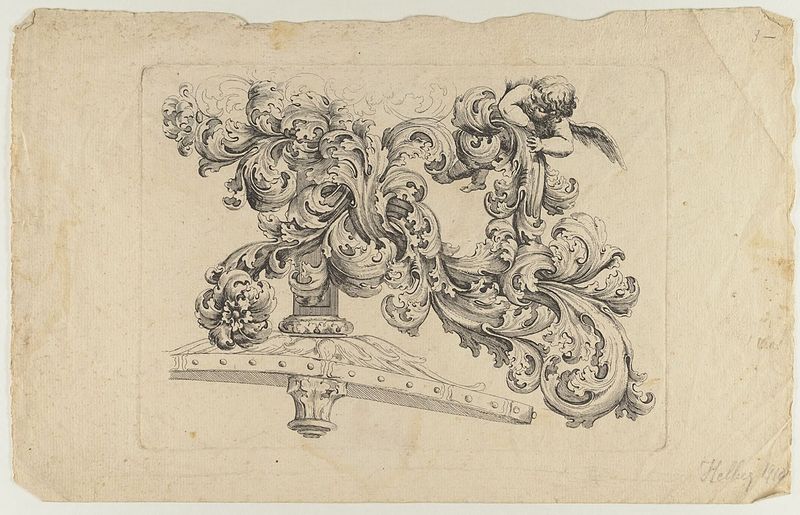
Titel: Nachstich nach 'Raccoltà Di Varij Cappricij'
Künstler: Matthias Echter
Standort: Hamburg
Institution: Museum für Kunst und Gewerbe Hamburg
Schlagwörter: weiß, schwarz, zeichnung, papier, grafik, graphik, fotografie, photographie, komposit, druckgraphik, druckgrafik, radierung, laubwerk, blattwerk, korinthisch, akanthus, blei, zeicnung, bandelwerk, gerippt, frieß, akkantus, reproduktionen, druckerzeugnisse, ornamentstich